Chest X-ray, AP view. Patient: 60 years old, sex F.
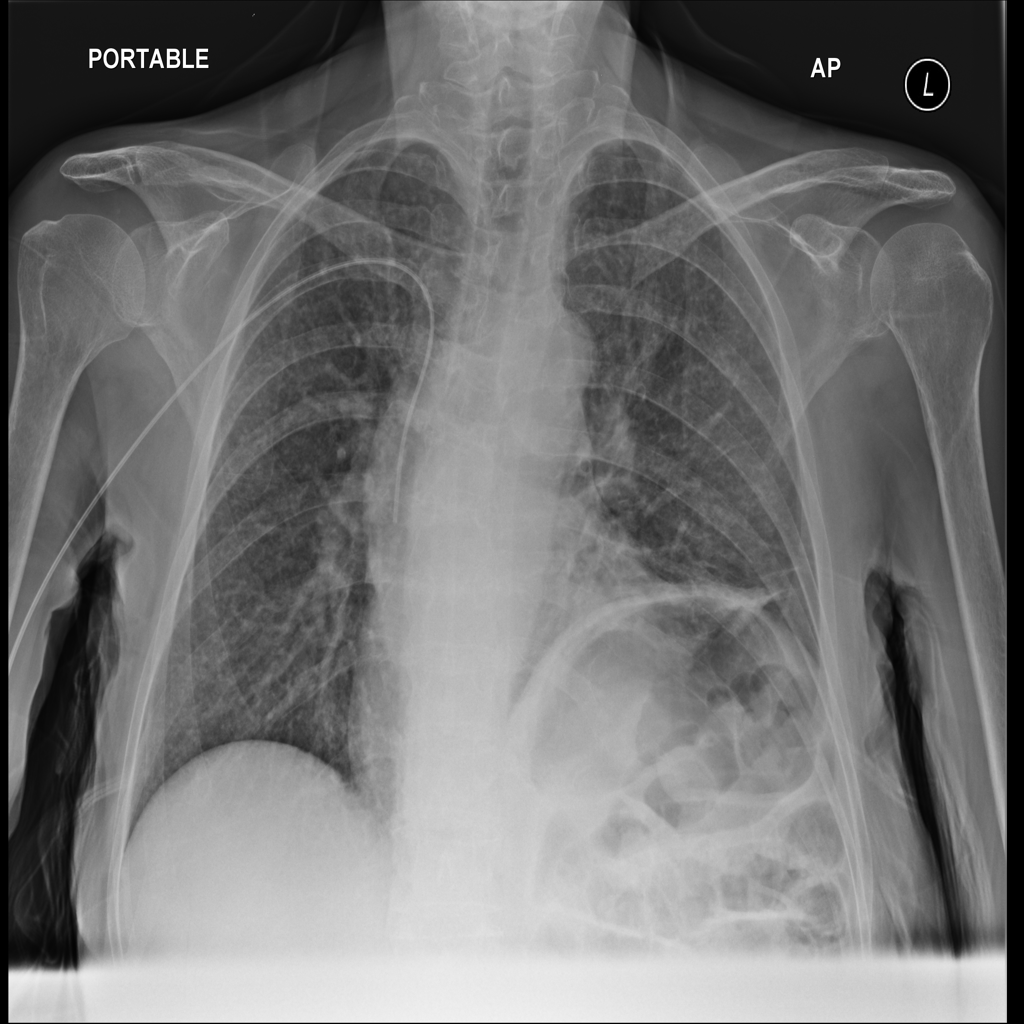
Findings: Atelectasis